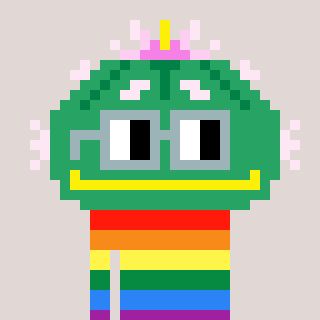
a pixel art character with square dark gray glasses, a peyote-shaped head and a grayscale-colored body on a warm background